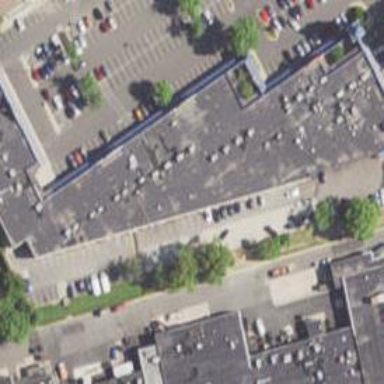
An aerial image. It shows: Retail building.